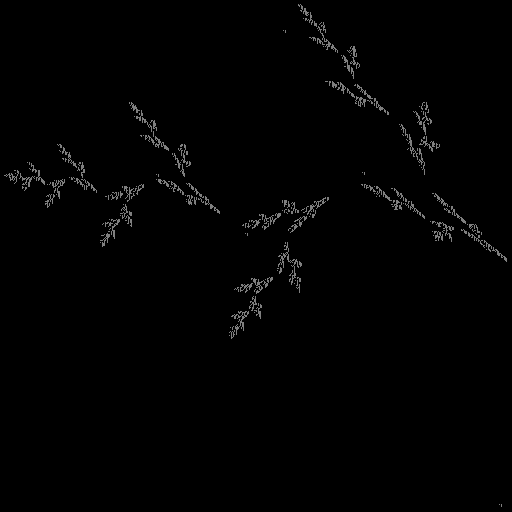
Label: bud